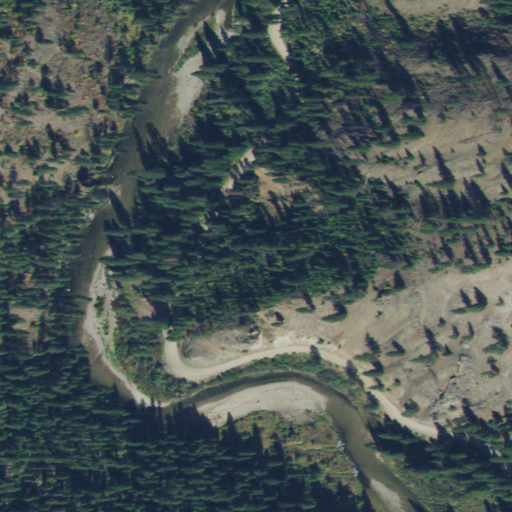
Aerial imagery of cape in Idaho named Beaver Point containing evergreen forest, shrub, and open water